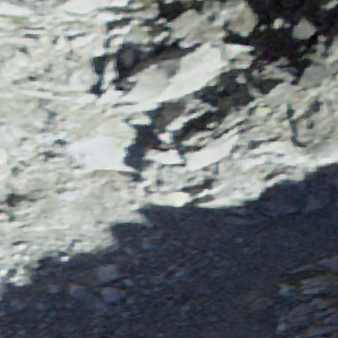
Label: other